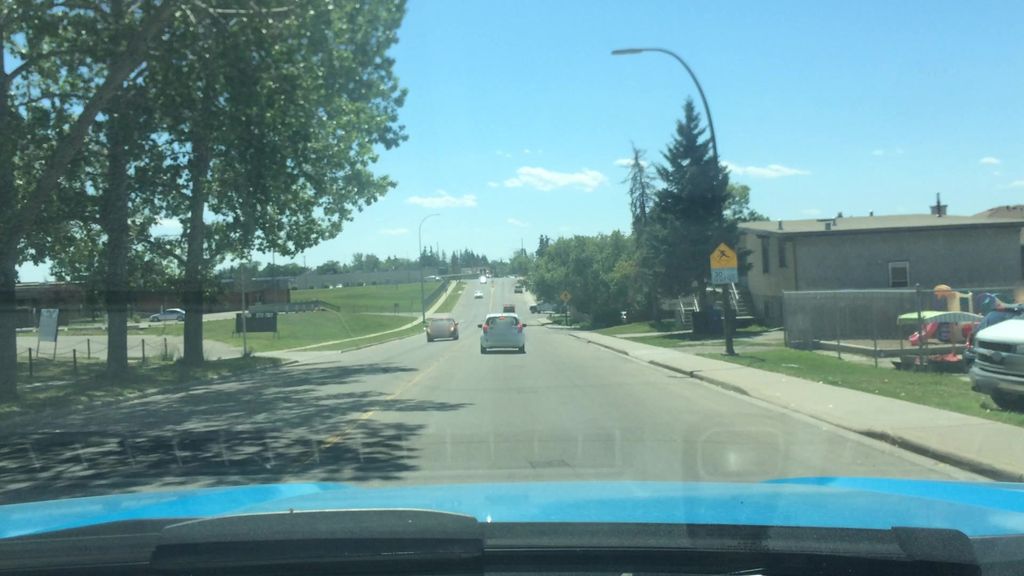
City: calgary